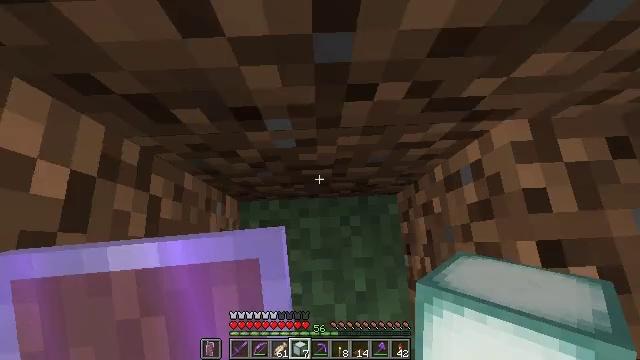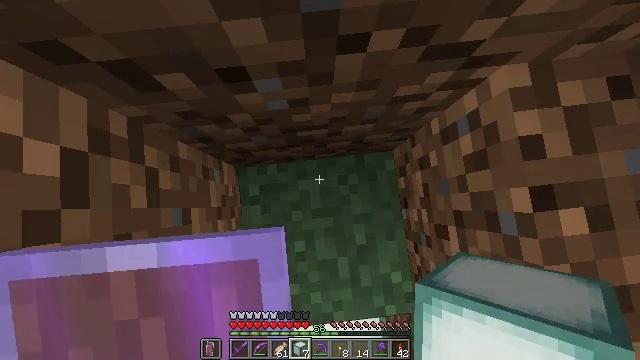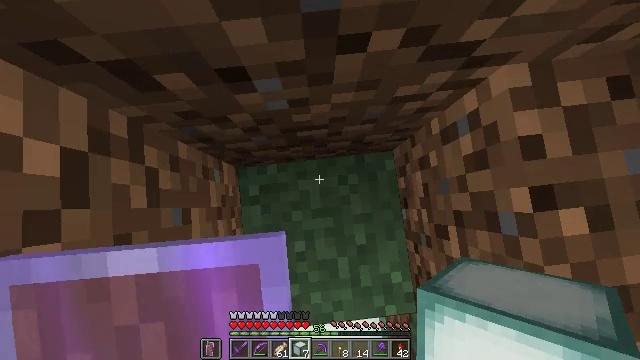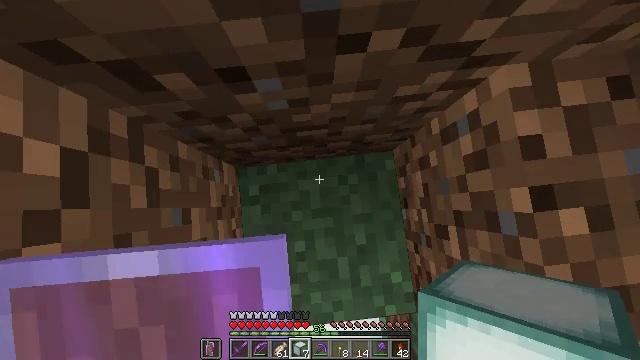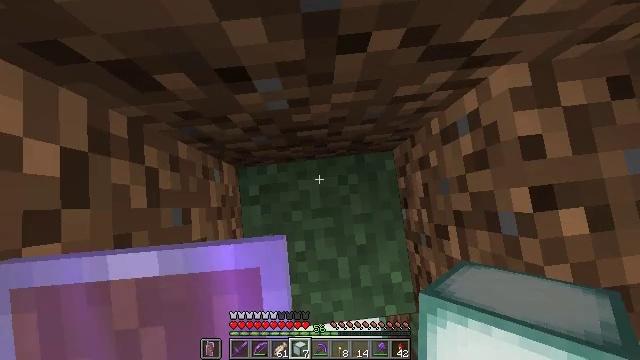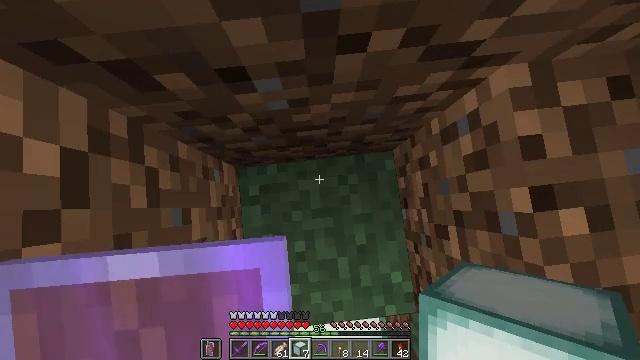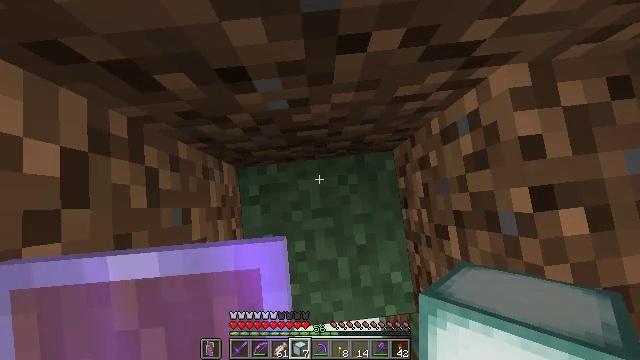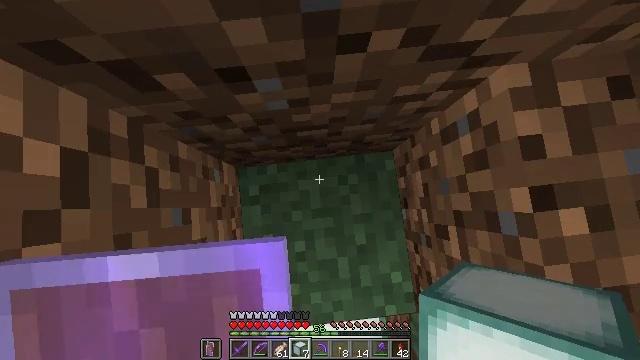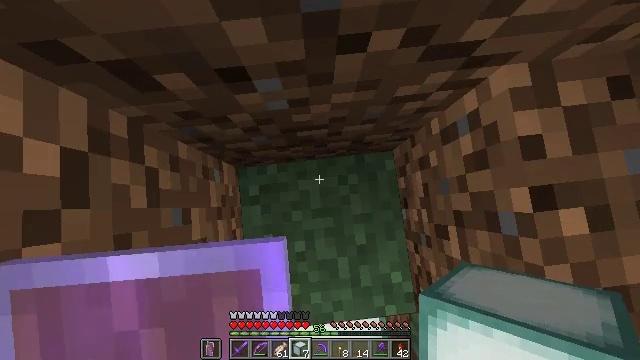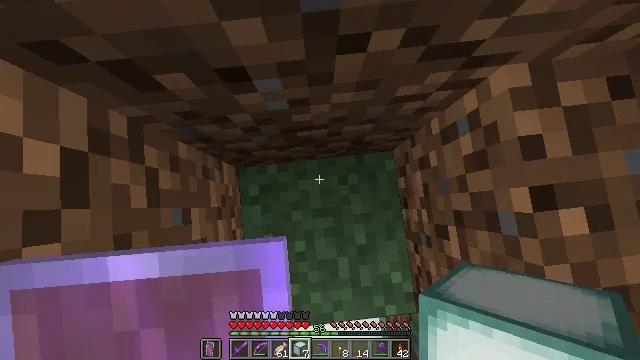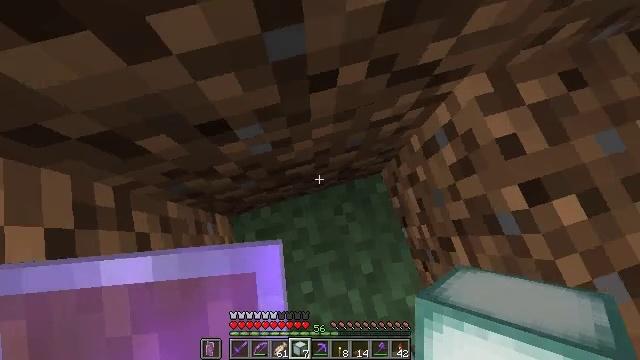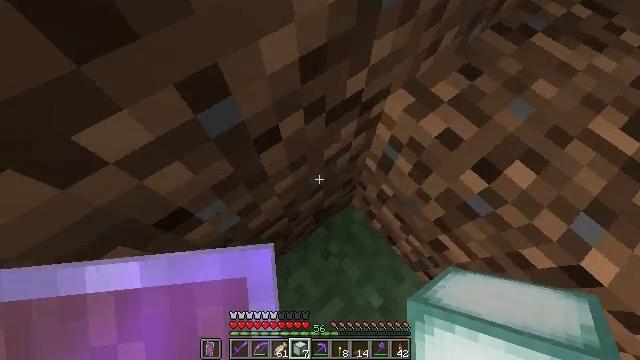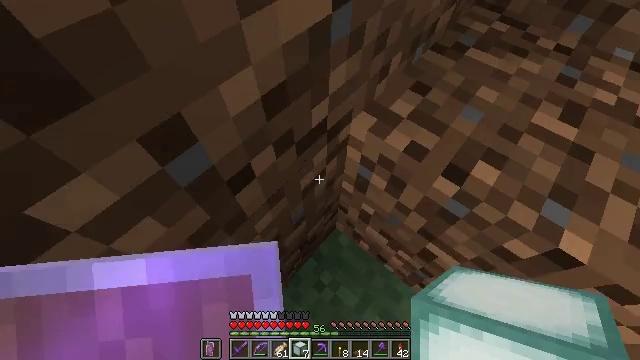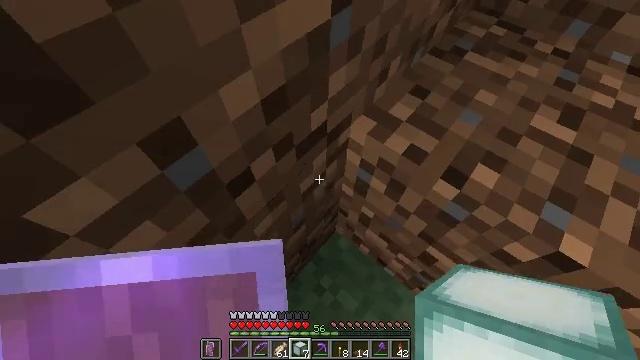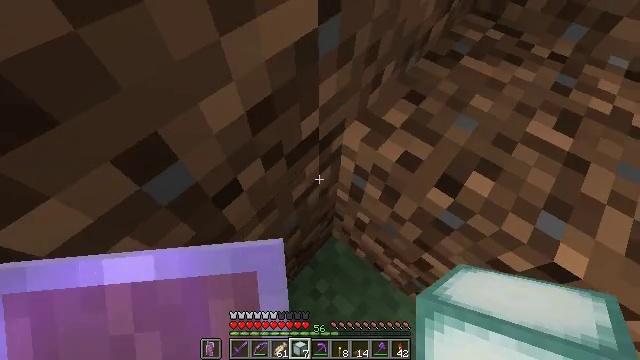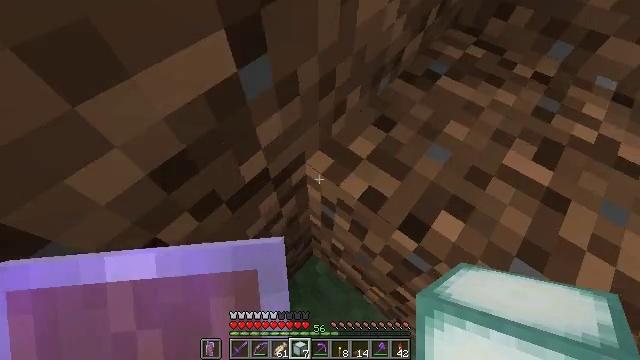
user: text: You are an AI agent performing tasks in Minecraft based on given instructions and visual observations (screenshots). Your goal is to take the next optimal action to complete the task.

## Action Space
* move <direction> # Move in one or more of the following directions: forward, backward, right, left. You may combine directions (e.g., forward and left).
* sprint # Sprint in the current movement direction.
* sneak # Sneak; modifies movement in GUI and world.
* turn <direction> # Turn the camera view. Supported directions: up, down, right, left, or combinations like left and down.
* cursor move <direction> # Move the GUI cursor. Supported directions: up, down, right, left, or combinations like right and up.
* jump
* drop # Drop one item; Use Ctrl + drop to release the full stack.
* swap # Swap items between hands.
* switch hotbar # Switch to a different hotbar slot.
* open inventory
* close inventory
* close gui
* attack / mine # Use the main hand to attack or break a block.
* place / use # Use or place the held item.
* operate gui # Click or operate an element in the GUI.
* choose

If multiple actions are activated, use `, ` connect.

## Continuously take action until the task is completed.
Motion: motion action
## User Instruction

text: Break the glowing sea lantern block.
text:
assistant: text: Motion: turn right and down
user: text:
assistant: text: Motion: no_op
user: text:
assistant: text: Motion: no_op
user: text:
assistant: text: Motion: no_op
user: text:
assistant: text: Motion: no_op
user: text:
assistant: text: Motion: no_op
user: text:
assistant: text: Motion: no_op
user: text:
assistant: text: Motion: no_op
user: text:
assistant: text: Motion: no_op
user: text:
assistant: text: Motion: turn right and up
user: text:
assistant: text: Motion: turn right and up
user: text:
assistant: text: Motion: turn right and up
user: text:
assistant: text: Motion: no_op
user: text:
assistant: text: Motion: move forward
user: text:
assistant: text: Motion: move forward and move right
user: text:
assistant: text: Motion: move forward and move right, jump
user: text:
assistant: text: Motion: move forward and move right, turn left and up, jump
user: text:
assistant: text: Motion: move forward and move right, turn left and up, jump
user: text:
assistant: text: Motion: move forward and move right, turn left, jump
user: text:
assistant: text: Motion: move forward and move right, turn left, jump
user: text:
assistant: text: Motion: move forward and move right, turn left, jump
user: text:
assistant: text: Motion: move forward and move right, turn left and up
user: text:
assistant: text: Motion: turn left and up
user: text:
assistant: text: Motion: turn left and up
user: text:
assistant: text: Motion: turn left and up
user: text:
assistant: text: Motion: no_op
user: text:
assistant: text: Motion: no_op
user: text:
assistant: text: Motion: no_op
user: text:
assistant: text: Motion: move forward
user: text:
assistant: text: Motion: move forward